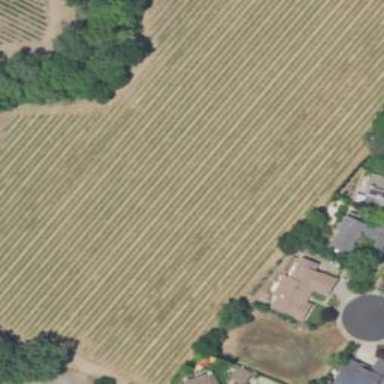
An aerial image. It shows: Vineyard growing wine grapes.